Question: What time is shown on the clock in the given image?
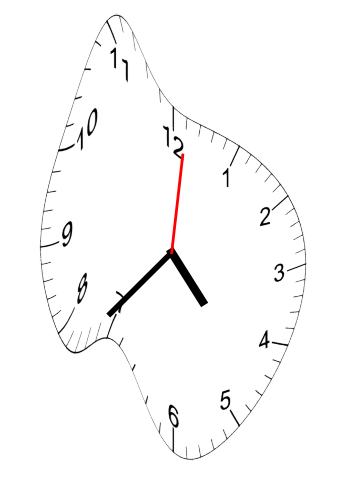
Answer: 04:37:01